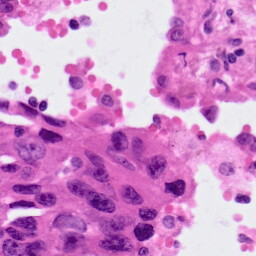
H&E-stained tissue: Lung